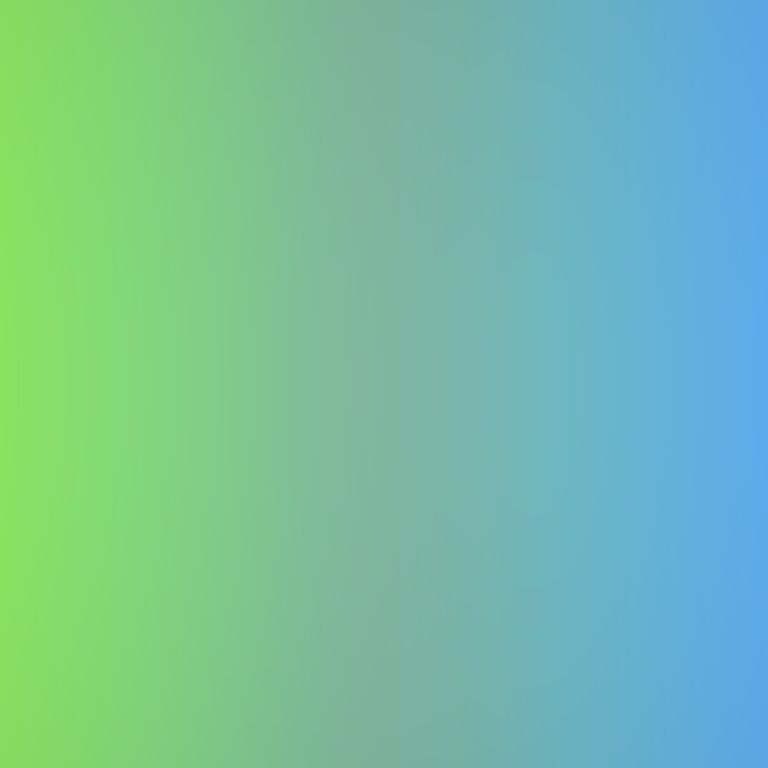
Abstract light effect, smooth gradient from soft green to gentle blue, calm atmosphere, diffuse light, no room, no furniture, no objects.